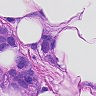
Metastatic tissue present: yes